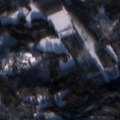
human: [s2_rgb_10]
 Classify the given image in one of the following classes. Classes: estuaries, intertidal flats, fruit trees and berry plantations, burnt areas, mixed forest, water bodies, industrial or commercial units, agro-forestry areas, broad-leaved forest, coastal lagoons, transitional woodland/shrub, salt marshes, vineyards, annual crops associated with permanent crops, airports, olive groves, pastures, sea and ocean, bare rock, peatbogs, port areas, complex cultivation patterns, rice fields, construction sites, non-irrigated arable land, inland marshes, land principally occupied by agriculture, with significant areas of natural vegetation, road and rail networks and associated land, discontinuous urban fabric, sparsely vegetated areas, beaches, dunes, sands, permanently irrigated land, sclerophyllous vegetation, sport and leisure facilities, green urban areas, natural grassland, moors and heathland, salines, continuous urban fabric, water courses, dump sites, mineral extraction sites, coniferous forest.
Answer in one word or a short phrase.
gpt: broad-leaved forest, mixed forest